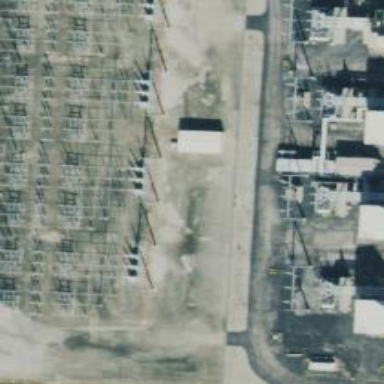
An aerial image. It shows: Switch for power supply.